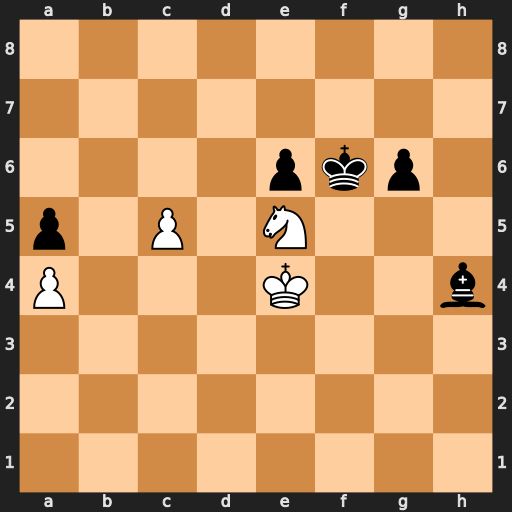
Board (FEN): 8/8/4pkp1/p1P1N3/P3K2b/8/8/8
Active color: w
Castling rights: -
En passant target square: -
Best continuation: c6 Bg3 c7 Bxe5 c8=Q